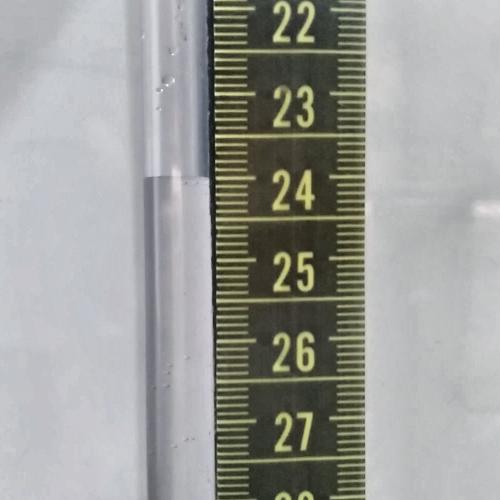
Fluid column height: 24.0 cm